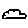
Label: cloud